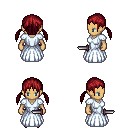
a pixel art fantasy rpg character, female body template, human, tanned skin, underdress, gold greaves, brunette twin-tailed hairstyle, gold boots, dagger, four views (front, back, left, right), 2x2 character sprite sheet, small pixel art, hard edges, no anti-aliasing